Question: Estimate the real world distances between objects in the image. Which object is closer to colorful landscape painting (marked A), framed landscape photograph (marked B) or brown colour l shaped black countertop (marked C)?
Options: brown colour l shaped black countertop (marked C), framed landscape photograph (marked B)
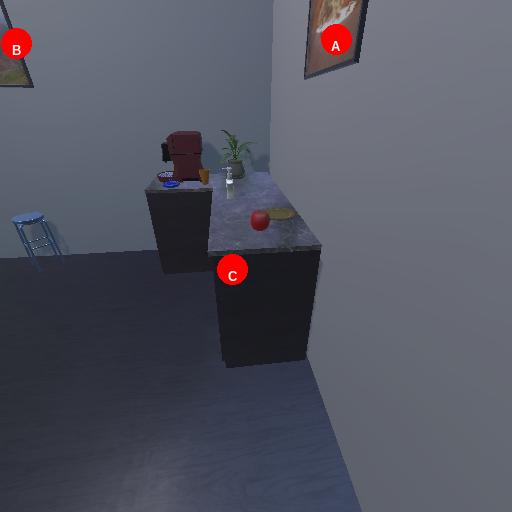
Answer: brown colour l shaped black countertop (marked C)